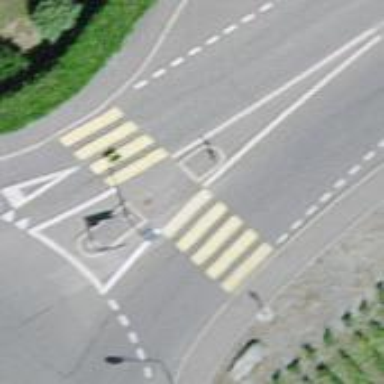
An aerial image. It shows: Uncontrolled zebra crossing with pedestrian island.